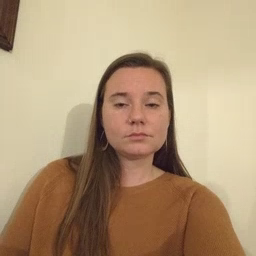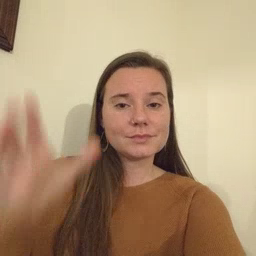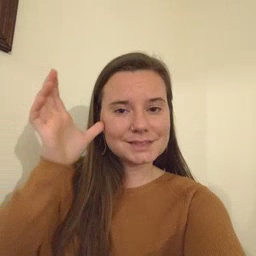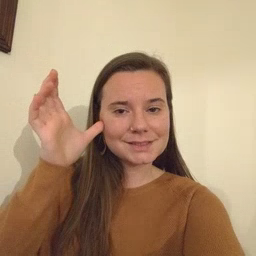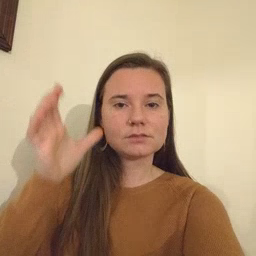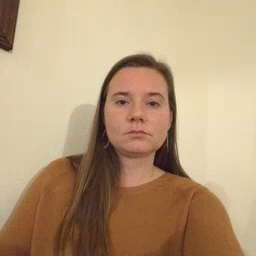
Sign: listen